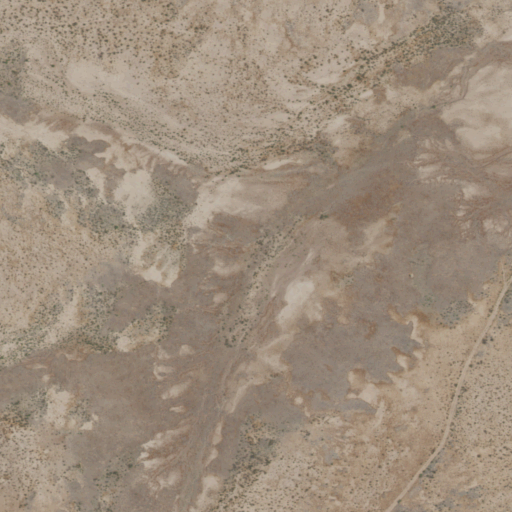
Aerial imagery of valley in New Mexico named Terry Draw containing grassland and shrub